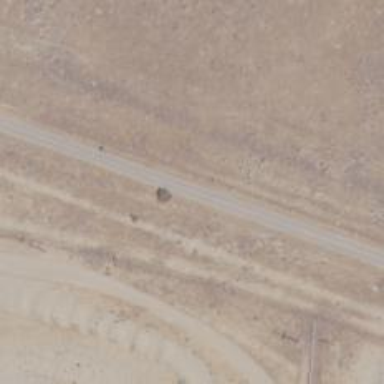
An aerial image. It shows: Track road.